Question: .
I was able to create everything except the last col-md-8 using the following code:
'''
<div class="aaa">
<div class="col-md-8">
<div class="col-md-12" style="background:yellow;height:100px;padding:20px;">
</div>
<div class="col-md-6" style="background:red;height:200px;padding:20px;">
</div>
<div class="col-md-6" style="background:blue;height:100px;padding:20px;">
</div>
</div>
<div class="col-md-4">
<div class="col-md-12" style="background:orange;height:200px;padding:20px;">
</div>
</div>
</div>
'''
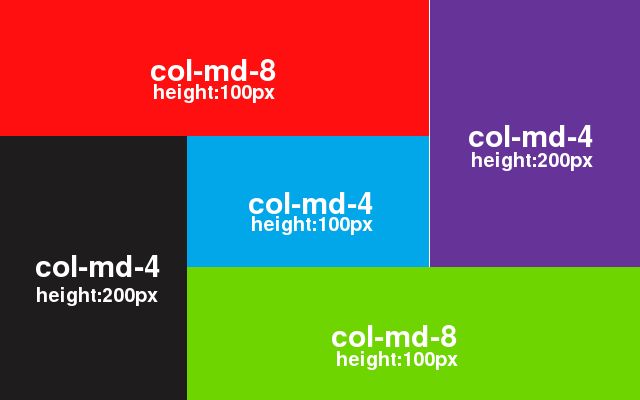
Answer: This is my solution. Please see Frederic Le Feurmou's answer too.
1.
2. Added 'float:right!important' '@media (min-width: 992px)' to the second div.
'''
<div class="col-md-8" style="background:yellow;height:100px;"></div>
<div class="col-md-4 float" style="background:red;height:200px;"></div>
<div class="col-md-4" style="background:green;height:200px;"></div>
<div class="col-md-4" style="background:blue;height:100px;"></div>
<div class="col-md-8" style="background:purple;height:100px;"></div>
'''
:
'''
@media (min-width: 992px)
{
.float
{
float:right!important;
}
}
'''
Link to bootply: <URL>